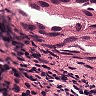
Metastatic tissue present: yes